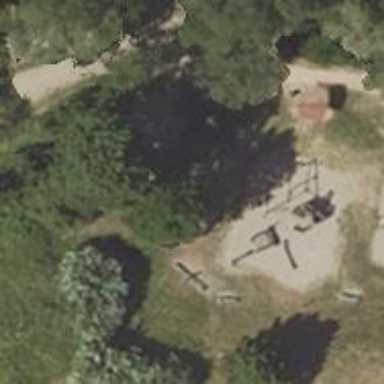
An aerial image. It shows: Playground area for leisure activities on the land.